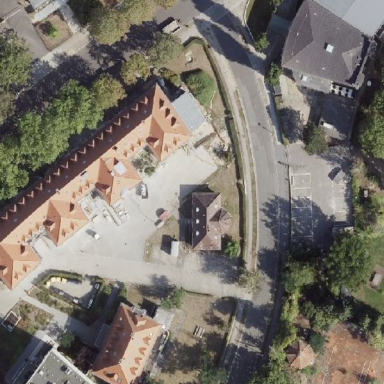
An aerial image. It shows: University building with hipped roof shape.